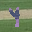
Label: 4